Question: I'm using ZedGraph to display curves (with 10k+ points) on my application.
I've added vertical bars to allow the user to see the value of a point (kind of cross-hair). Every time the user moves the mouse, the whole control is redrawn:
'''
bool stackedGraphControl1_MouseMoveEvent(ZedGraphControl sender, MouseEventArgs e)
{
DrawCursors(e.Location);
Refresh();
return false;
}
'''
With more than 2 curves, the computer becomes laggy. One solution is to draw only the vertical bars (remove the 'Refresh()' call and draw only the vertical bars). This is way faster but the graphical result is funny:

But not very useful. I understand that all the vertical bars are drawn again and again without being removed.
Is there a way to redraw (ie: delete and draw) only the bars (which are in the 'GraphObjList' of my panes) ?
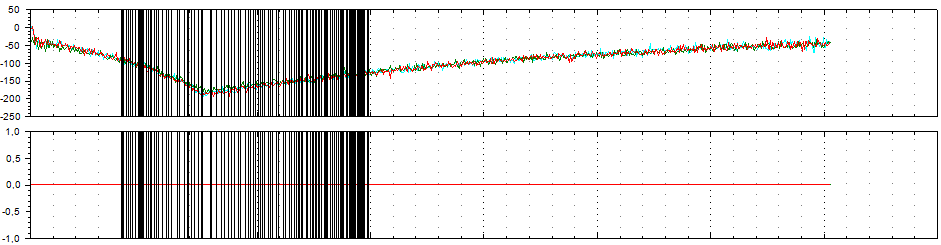
Answer: In the past I have accomplished this functionality by overriding the OnPaint of the ZedGraphControl to create a layered drawing effect.
Paint ZedGraph to an intermediate Bitmap or BufferedGraphics. Saving this Bitmap for future painting, and invalidating the bitmap when other things change (axis values, curves added)
Future OnPaint calls blit this Bitmap to the graphics object and manually drawing any GraphObjs on top of this.
MouseMove events just update the properties of the indicator and force a redraw with the cached zedgraph image.